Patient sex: M
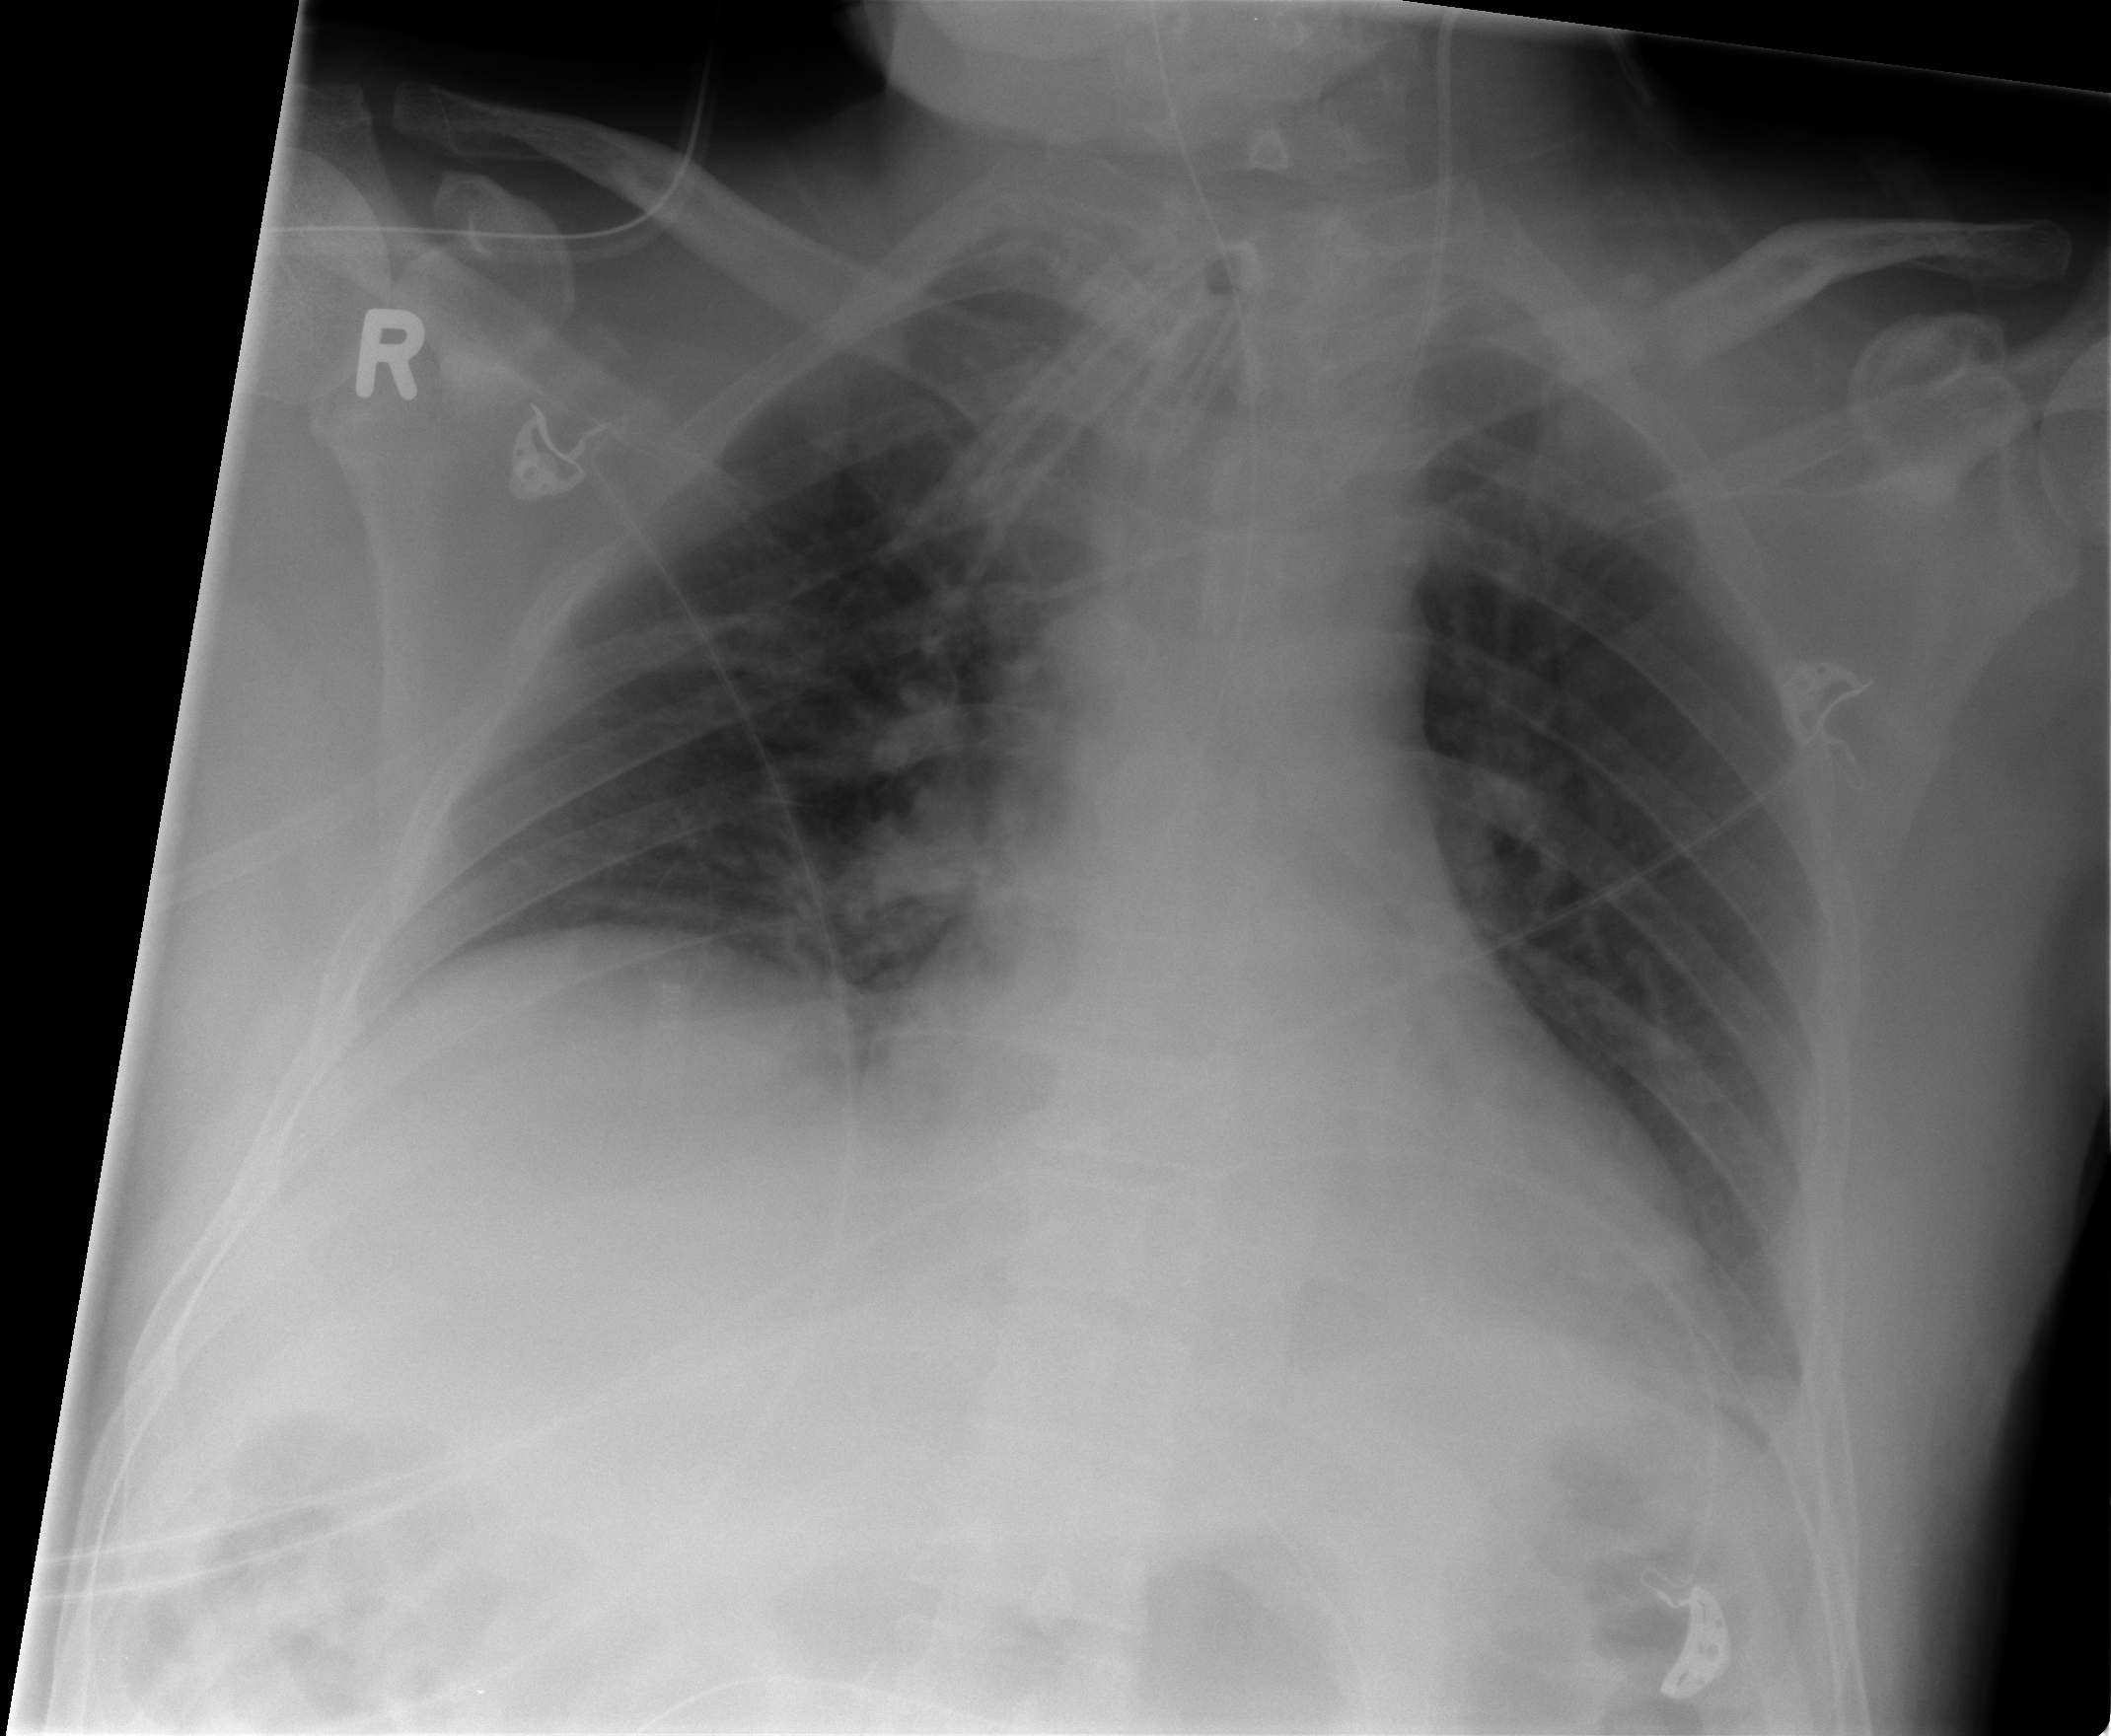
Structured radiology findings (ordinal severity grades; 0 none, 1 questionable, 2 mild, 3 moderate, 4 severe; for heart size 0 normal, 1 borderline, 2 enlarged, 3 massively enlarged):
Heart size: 1
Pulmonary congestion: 0
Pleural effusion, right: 0
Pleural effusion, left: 2
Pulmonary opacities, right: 0
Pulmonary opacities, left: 0
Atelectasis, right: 2
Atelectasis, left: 0